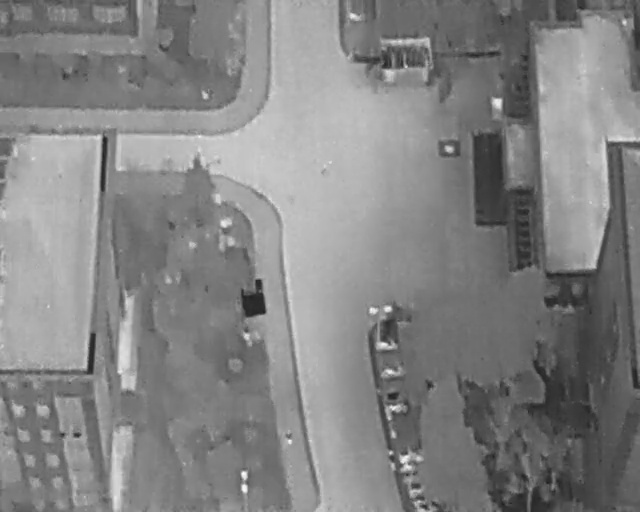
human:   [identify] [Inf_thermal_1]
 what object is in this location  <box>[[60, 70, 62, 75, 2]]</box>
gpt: <ref>1 medium bicycle at the bottom</ref>